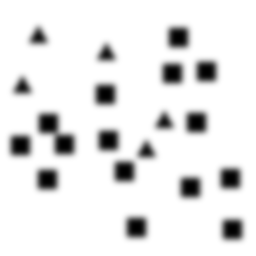
Squares: 15
Triangles: 5
Stars: 0
Total shapes: 20